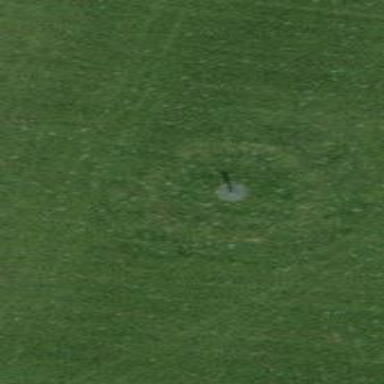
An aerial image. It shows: Golf fairway surrounded by grass.